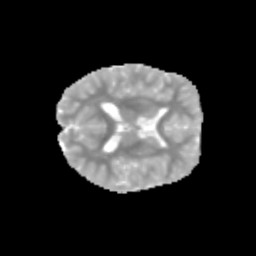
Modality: MD
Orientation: axial
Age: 11
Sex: male
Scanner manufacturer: siemens
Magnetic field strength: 3 T
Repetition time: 3.8 s
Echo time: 0.07 s